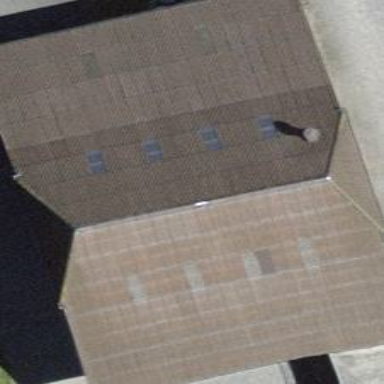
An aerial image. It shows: Barn.